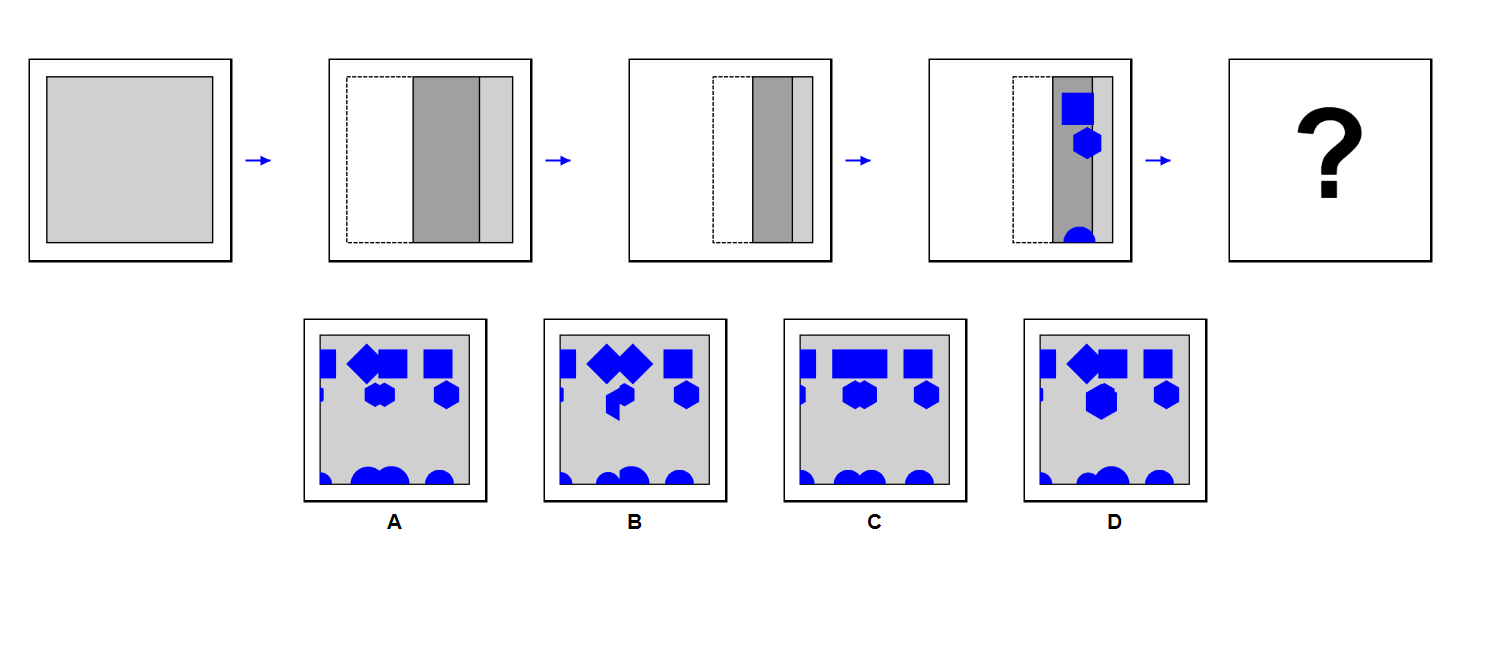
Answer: C